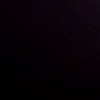
Label: space